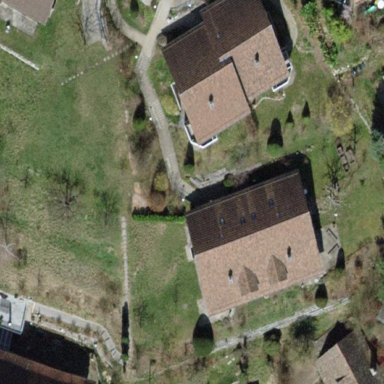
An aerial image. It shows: Semi-detached house with gabled roof.